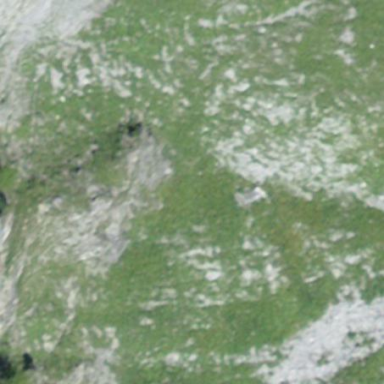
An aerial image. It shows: Natural area of fell.